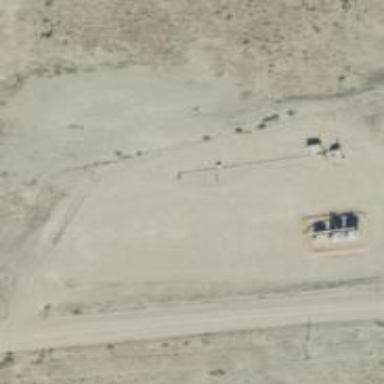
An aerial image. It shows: Petroleum well that is man-made.